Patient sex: M
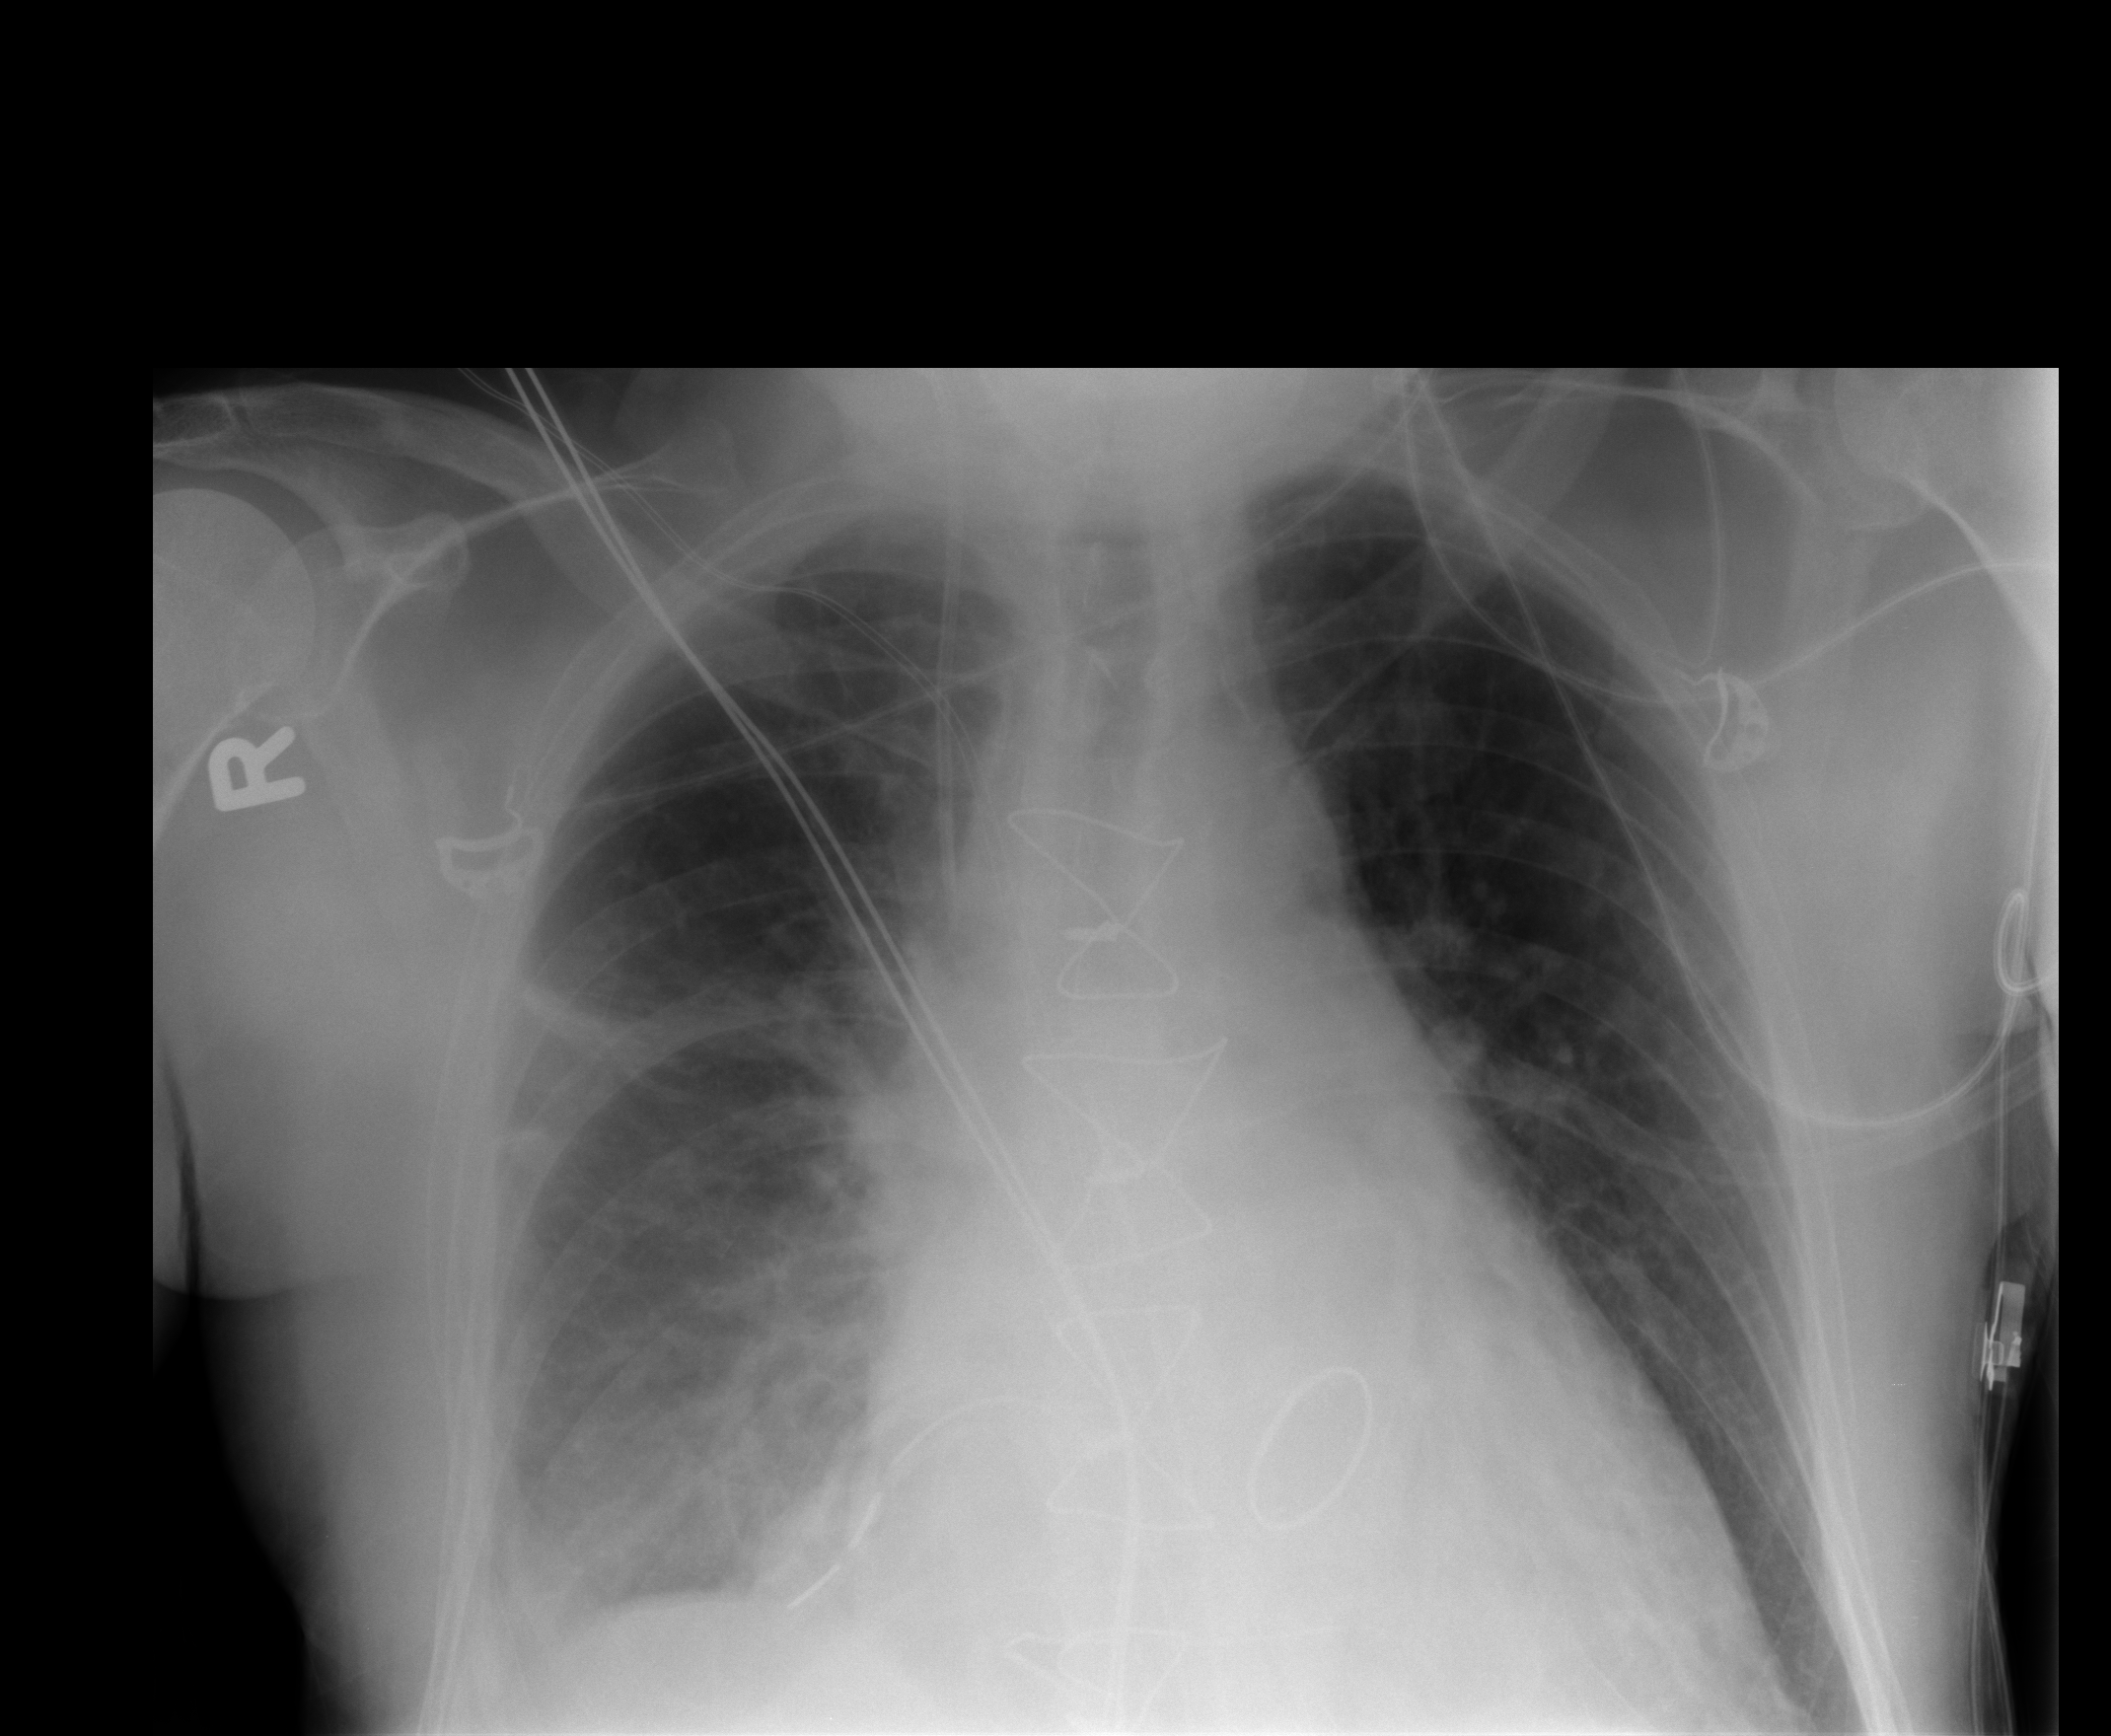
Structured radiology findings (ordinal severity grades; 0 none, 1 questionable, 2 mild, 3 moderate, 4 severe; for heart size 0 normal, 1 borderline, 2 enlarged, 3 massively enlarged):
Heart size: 2
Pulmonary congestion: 1
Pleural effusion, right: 2
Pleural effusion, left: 0
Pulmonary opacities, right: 0
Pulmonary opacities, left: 0
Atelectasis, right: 2
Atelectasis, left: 0